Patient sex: M
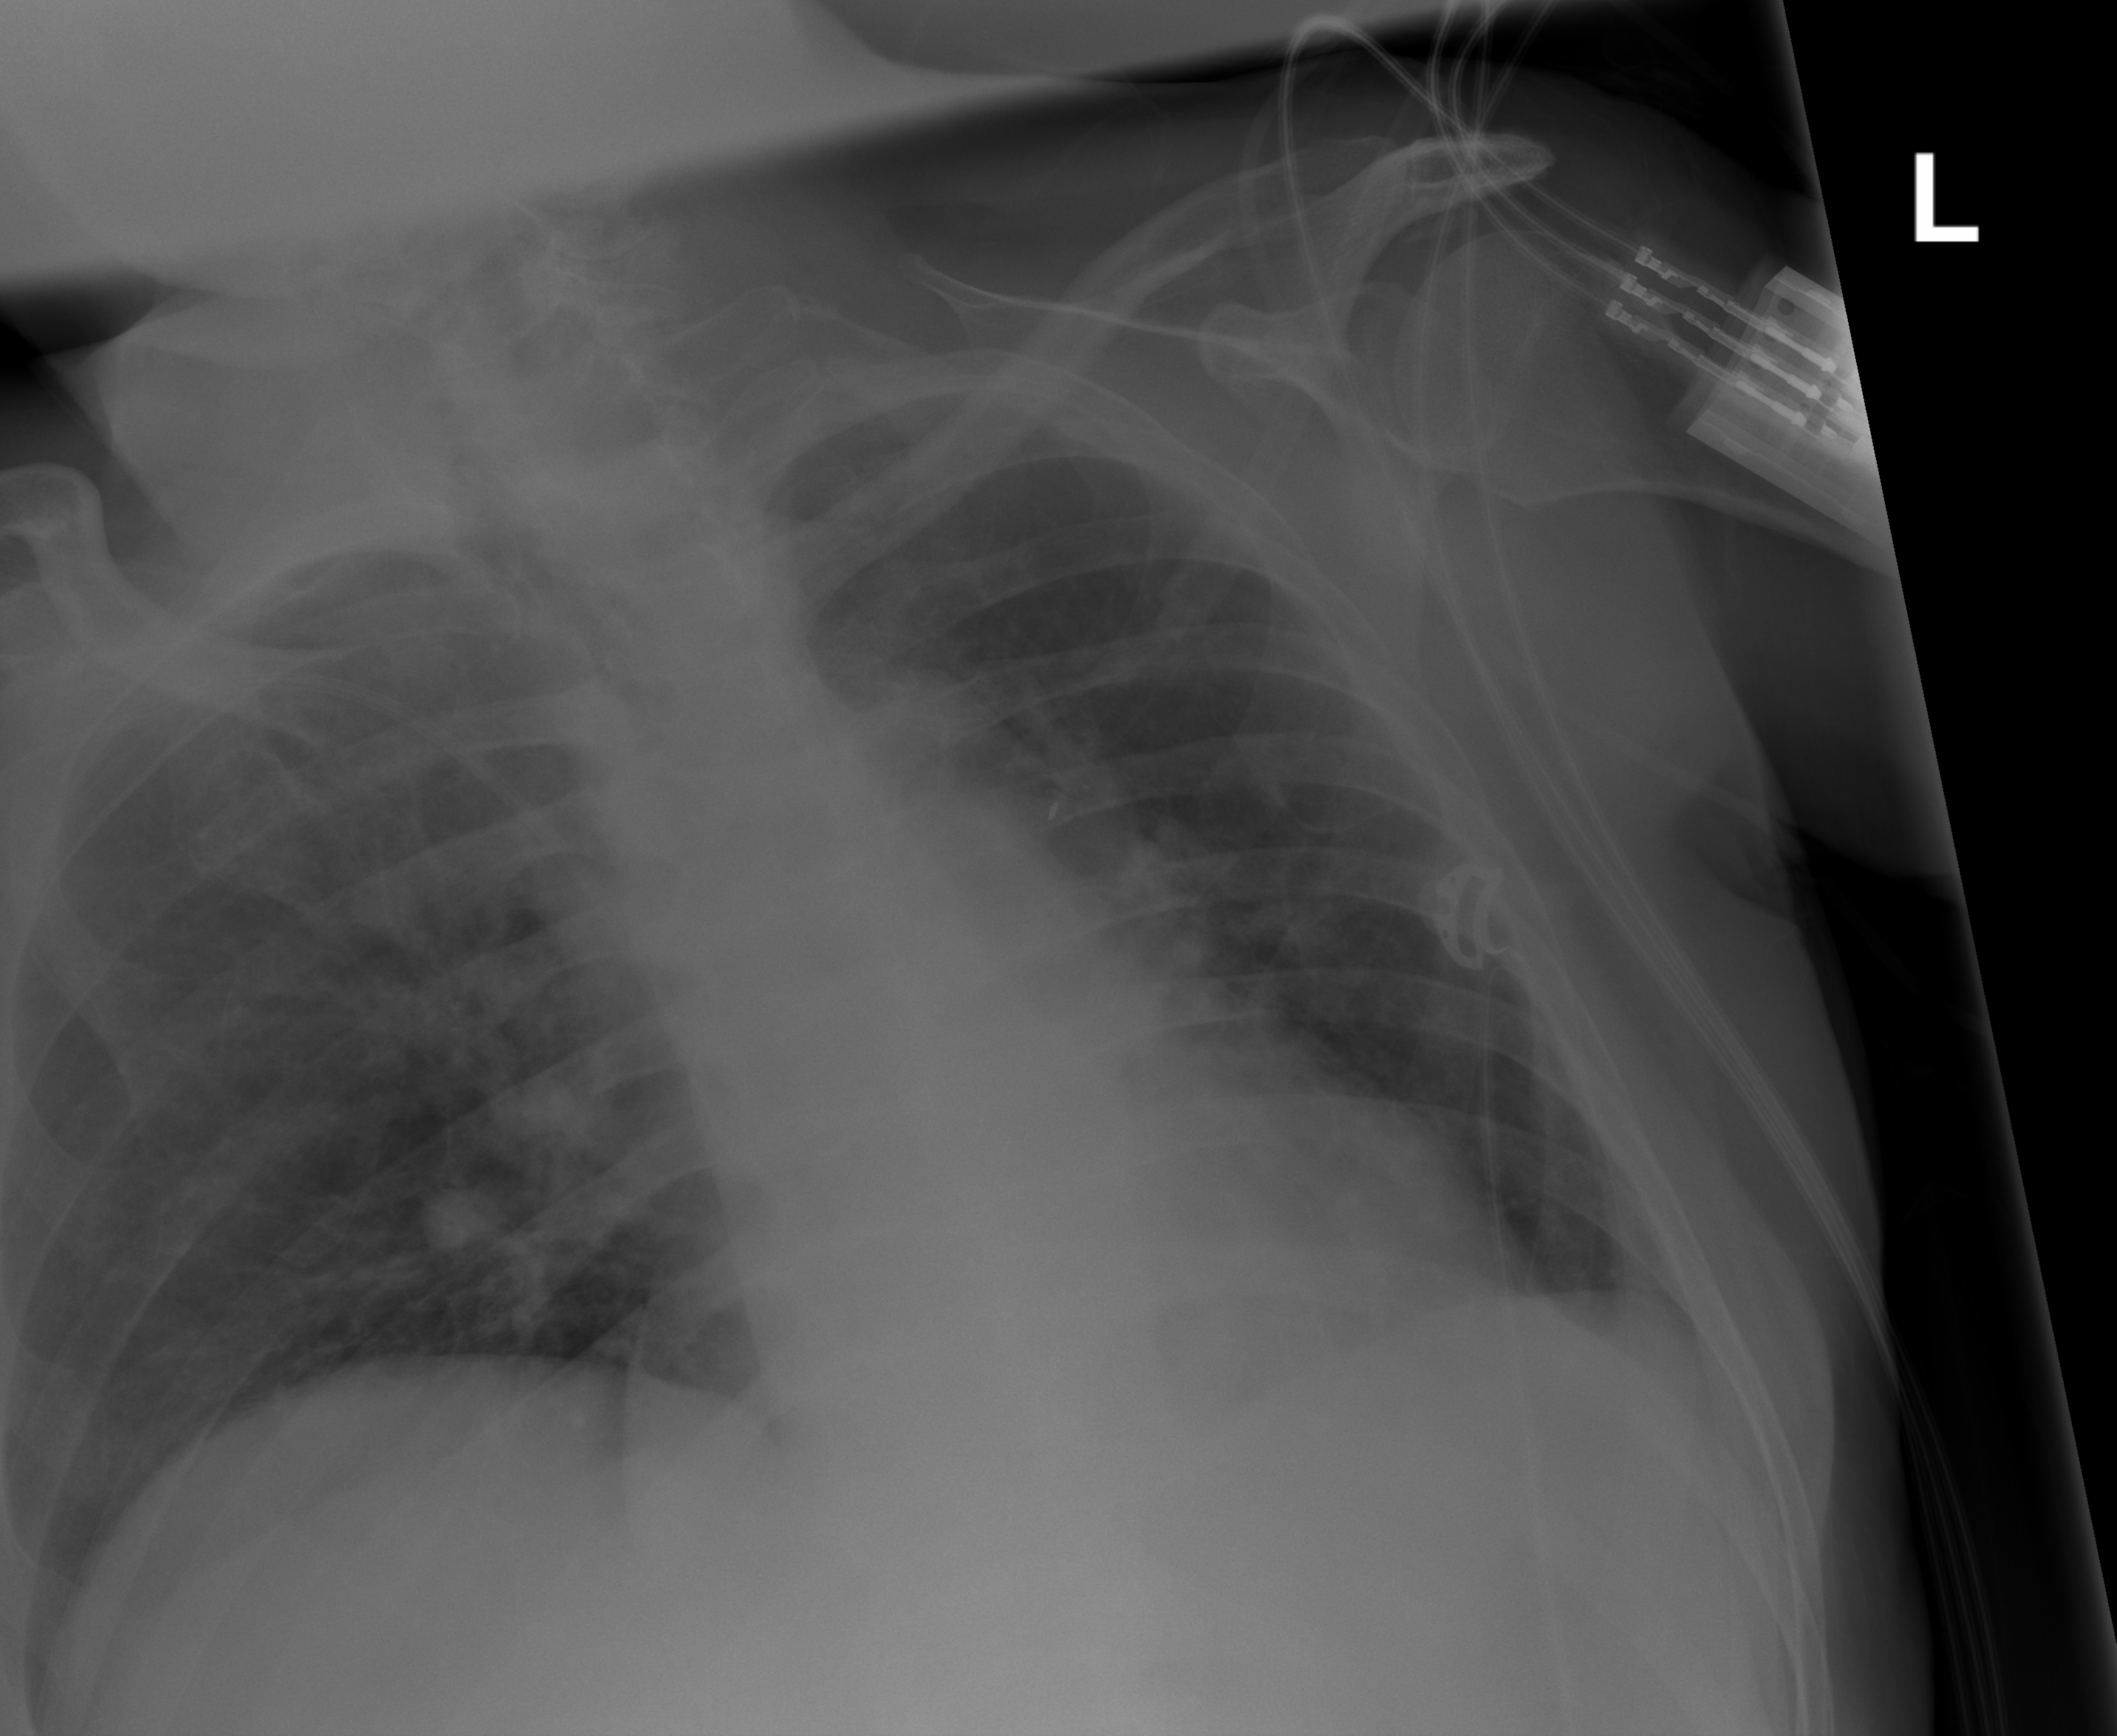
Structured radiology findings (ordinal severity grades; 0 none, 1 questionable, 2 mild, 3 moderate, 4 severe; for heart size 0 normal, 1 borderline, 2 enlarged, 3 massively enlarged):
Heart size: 2
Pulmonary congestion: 2
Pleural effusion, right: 0
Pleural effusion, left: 0
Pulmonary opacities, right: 0
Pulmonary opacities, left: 0
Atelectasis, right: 2
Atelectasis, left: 0